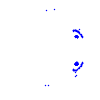
Particle: electron